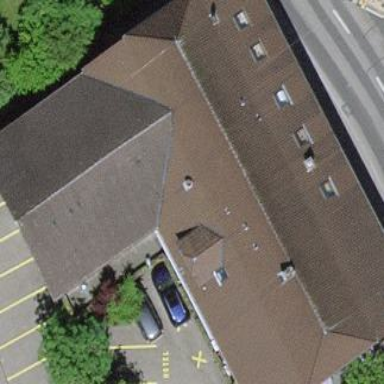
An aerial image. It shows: Hotel building.